Question: Here's a JSFiddle: <URL>
As you can see in the JSFiddle tick labels along the y axis do not fit in the svg. I know I can increase the left margin, but the thing is I don't know what the data will be in advance. If I just make the margin very large the chart will look awkward if the numbers are short in length.
'''
var margin = {top: 20, right: 20, bottom: 30, left: 50},
width = 400 - margin.left - margin.right,
height = 200 - margin.top - margin.bottom;
var svg = d3.select("body").append("svg")
.attr("width", width + margin.left + margin.right)
.attr("height", height + margin.top + margin.bottom)
.append("g")
.attr("transform", "translate(" + margin.left + "," + margin.top + ")");
'''

Thanks!
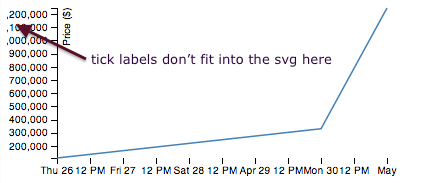
Answer: You can do this by appending the text for the largest label, measuring it and removing it immediately afterwards:
'''
var maxLabel = d3.max(data, function(d) { return d.close; }),
maxWidth;
svg.append("text").text(maxLabel)
.each(function() { maxWidth = this.getBBox().width; })
.remove();
'''
Then you can use that width to do the translation of the 'g' element:
'''
svg.attr("transform", "translate(" + Math.max(margin.left, maxWidth) + "," + margin.top + ")");
'''
Complete example <URL>.
Edit: Getting the maximum length of the actual labels is a bit more involved because you have to generate them (with the right formatting) and measure them all. This is a better way to do it though as you're measuring what's actually displayed. The code is similar:
'''
var maxWidth = 0;
svg.selectAll("text.foo").data(y.ticks())
.enter().append("text").text(function(d) { return y.tickFormat()(d); })
.each(function(d) {
maxWidth = Math.max(this.getBBox().width + yAxis.tickSize() + yAxis.tickPadding(), maxWidth);
})
.remove();
'''
I'm adding the size of the tick line and the padding between tick line and label to the width here. Complete example of that <URL>.